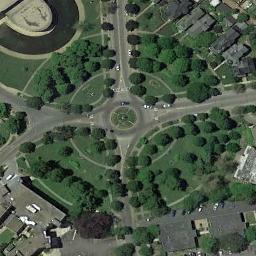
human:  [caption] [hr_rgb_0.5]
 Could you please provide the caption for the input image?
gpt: The roundabout with four exits and entrances is surrounded by some trees and the residential area .

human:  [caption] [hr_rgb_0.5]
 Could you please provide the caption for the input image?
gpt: The roundabout is on the grass next to trees and buildings .

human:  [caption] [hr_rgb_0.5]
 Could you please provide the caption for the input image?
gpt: There are several moving vehicles on the road at the roundabout, There are several buildings and some trees and some lawns around the roundabout .

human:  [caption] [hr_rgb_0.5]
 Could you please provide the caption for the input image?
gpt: There are many trees around the roundabout .

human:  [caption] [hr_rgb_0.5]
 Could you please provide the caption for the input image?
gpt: There are many green bushes around the roundabout .